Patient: sex F, age 76
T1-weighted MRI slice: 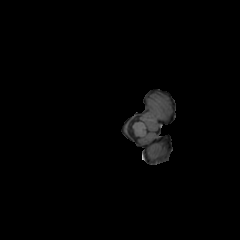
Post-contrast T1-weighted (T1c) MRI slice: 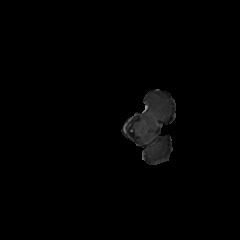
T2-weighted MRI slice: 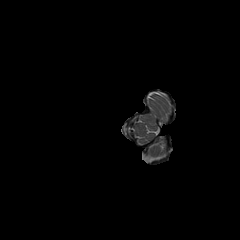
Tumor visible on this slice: no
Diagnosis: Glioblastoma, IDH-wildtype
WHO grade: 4